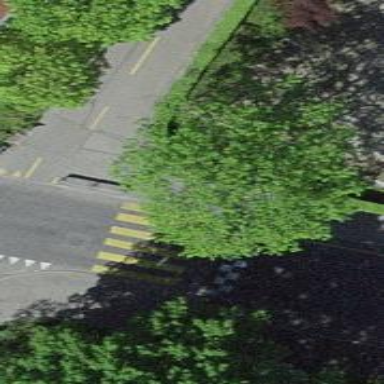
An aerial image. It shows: Uncontrolled zebra crossing with notable zebra markings.